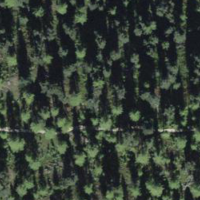
EUNIS habitat code: 43
Species observed at this site:
Primula hirsuta
Empetrum nigrum